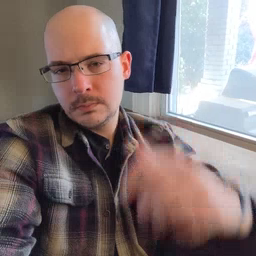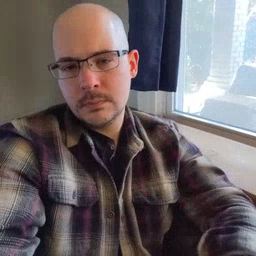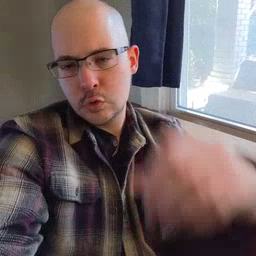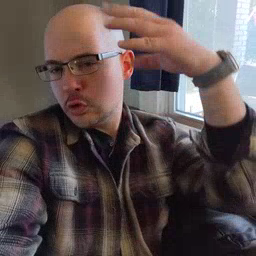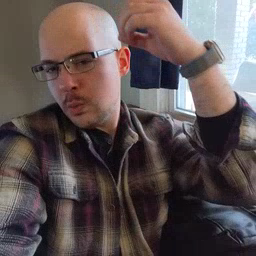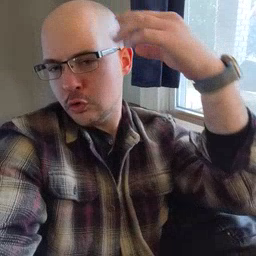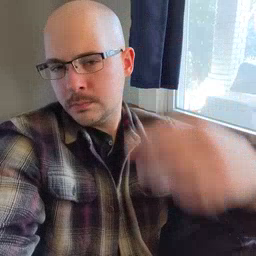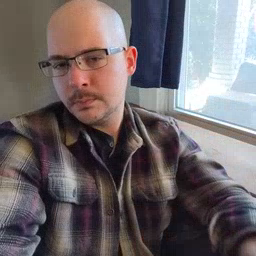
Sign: shower